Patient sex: M
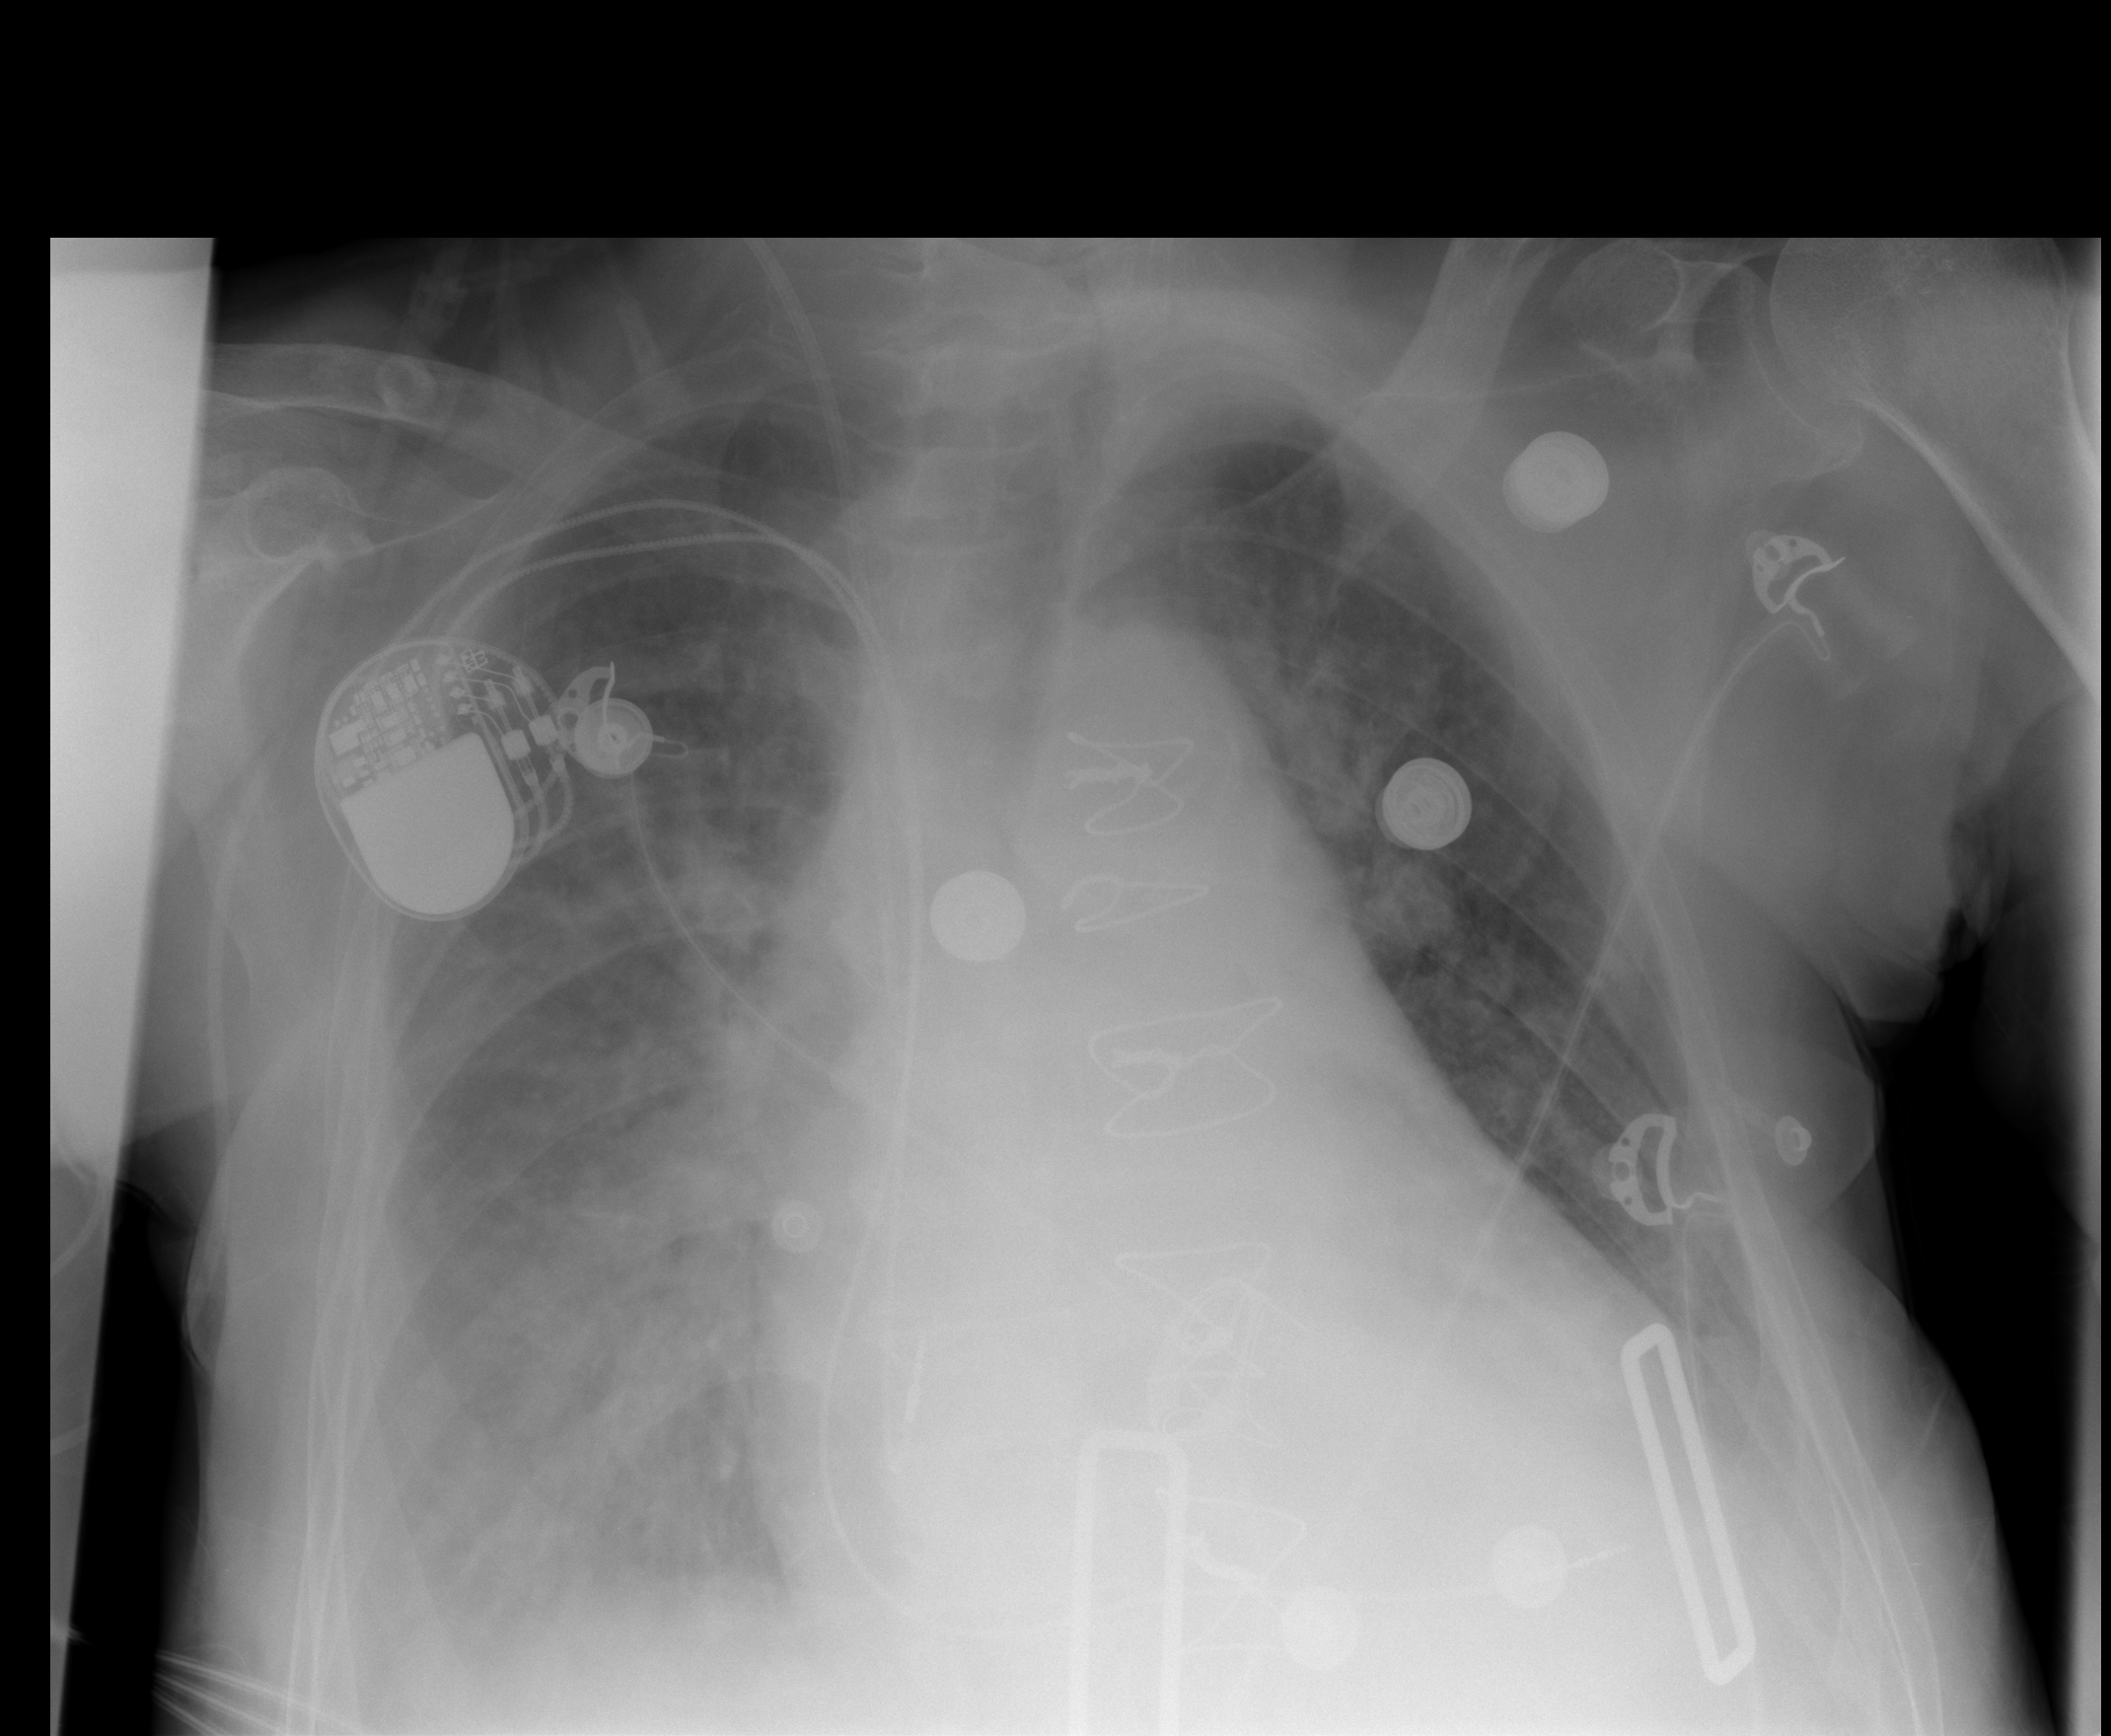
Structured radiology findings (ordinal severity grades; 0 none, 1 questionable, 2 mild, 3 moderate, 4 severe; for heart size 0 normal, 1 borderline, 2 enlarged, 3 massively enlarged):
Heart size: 1
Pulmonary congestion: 3
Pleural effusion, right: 2
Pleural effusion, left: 1
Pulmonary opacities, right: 2
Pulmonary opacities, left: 2
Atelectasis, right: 3
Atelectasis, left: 2